Question: What I wanted was while background with red part on the left. Something like this.

I tried many things (is there any WYSIWIG editor? I think I ran this hundreds of times.) Specifying width like in the following article did not work.
<URL>
The following article only tells me that I cannot use percentage, now how to apply width.
<URL>
'''
<?xml version="1.0" encoding="utf-8"?>
<layer-list xmlns:android="http://schemas.android.com/apk/res/android">
<item>
<shape>
<solid
android:color="#FFFFFFFF"/>
</shape>
</item>
<item>
<shape android:shape="rectangle">
<solid android:color="#55FF0000" />
<size android:width="100px" />
</shape>
</item>
</layer-list>
'''
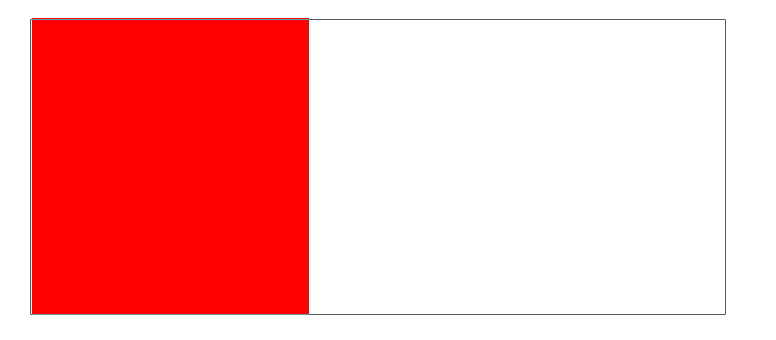
Answer: Rather than specify the size of the red box, you would define a red layer and then set the left margin of the white layer equal to the amount of red to show.
'''
<layer-list xmlns:android="http://schemas.android.com/apk/res/android">
<item>
<shape>
<solid android:color="#55FF0000" />
</shape>
</item>
<item android:left="100px">
<shape android:shape="rectangle">
<solid android:color="#FFFFFFFF"/>
</shape>
</item>
</layer-list>
'''
If you know the desired negative space, you could even swap the two and set the right margin of the red (now top) layer to the amount of white that should be visible.